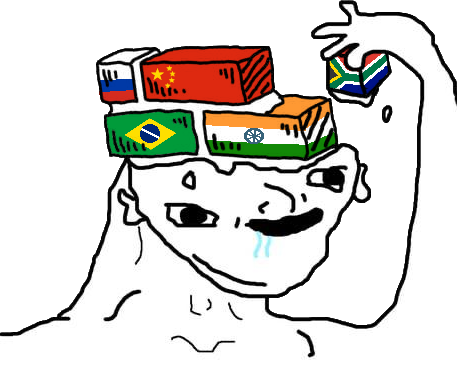
Label: 5_Brainlet